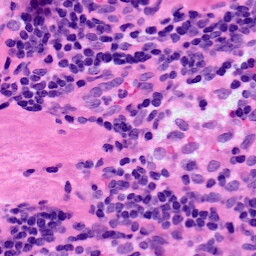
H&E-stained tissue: LymphNode